Field crop: maize
Growth stage: 2
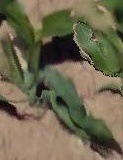
Species: maize